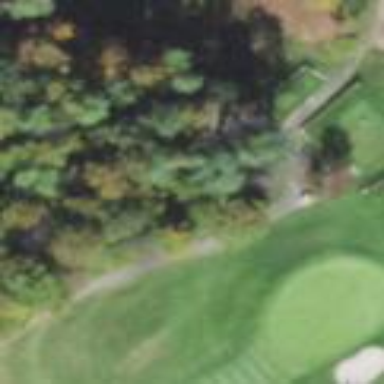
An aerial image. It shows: Bunker on golf course.